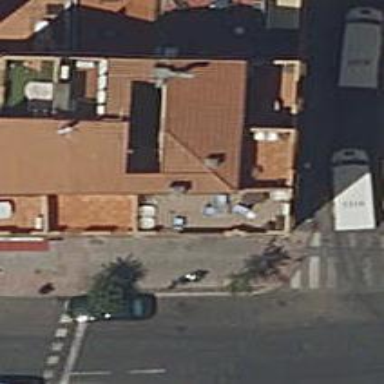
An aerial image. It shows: Cafe.